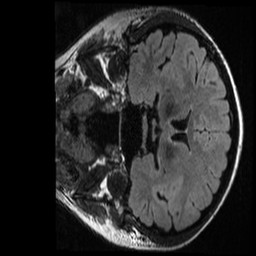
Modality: T1w
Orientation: coronal
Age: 21
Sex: female